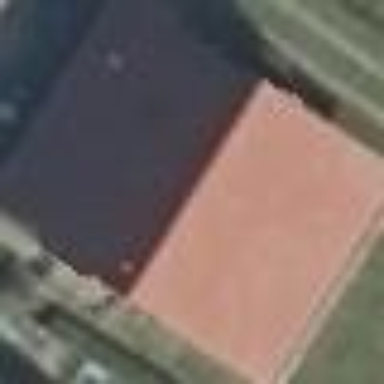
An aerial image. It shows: Detached building with gabled roof made of red roof tiles. The roof is oriented across the building.